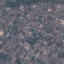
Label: Residential